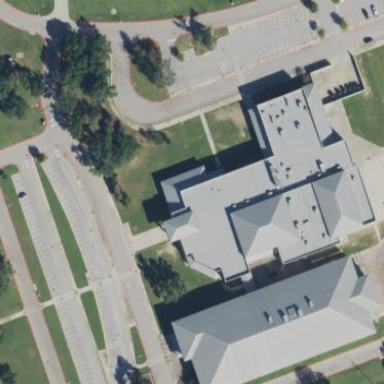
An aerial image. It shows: School.